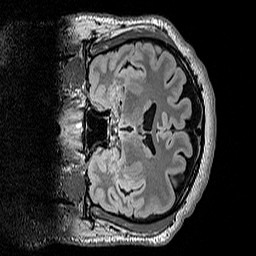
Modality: FLAIR
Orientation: coronal
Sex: male
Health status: ill
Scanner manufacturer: siemens
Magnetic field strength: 3 T
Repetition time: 5 s
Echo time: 0.388 s